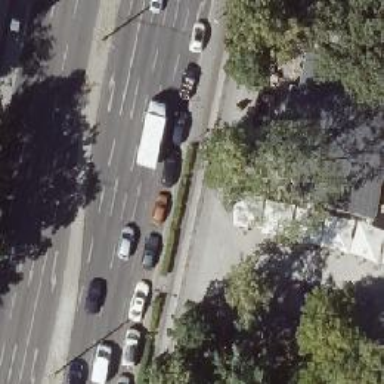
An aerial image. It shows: Secondary road with asphalt surface where stopping is not allowed in the parking area.